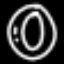
Label: donut